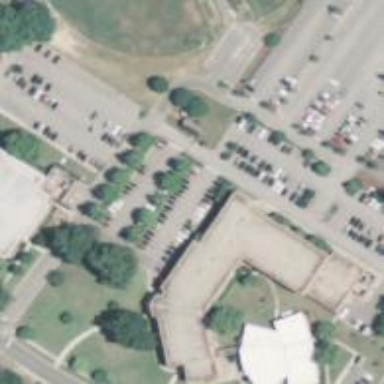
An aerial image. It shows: College building.